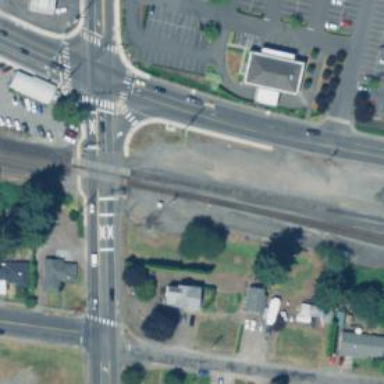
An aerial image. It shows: Railway signal.